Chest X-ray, AP view. Patient: 69 years old, sex M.
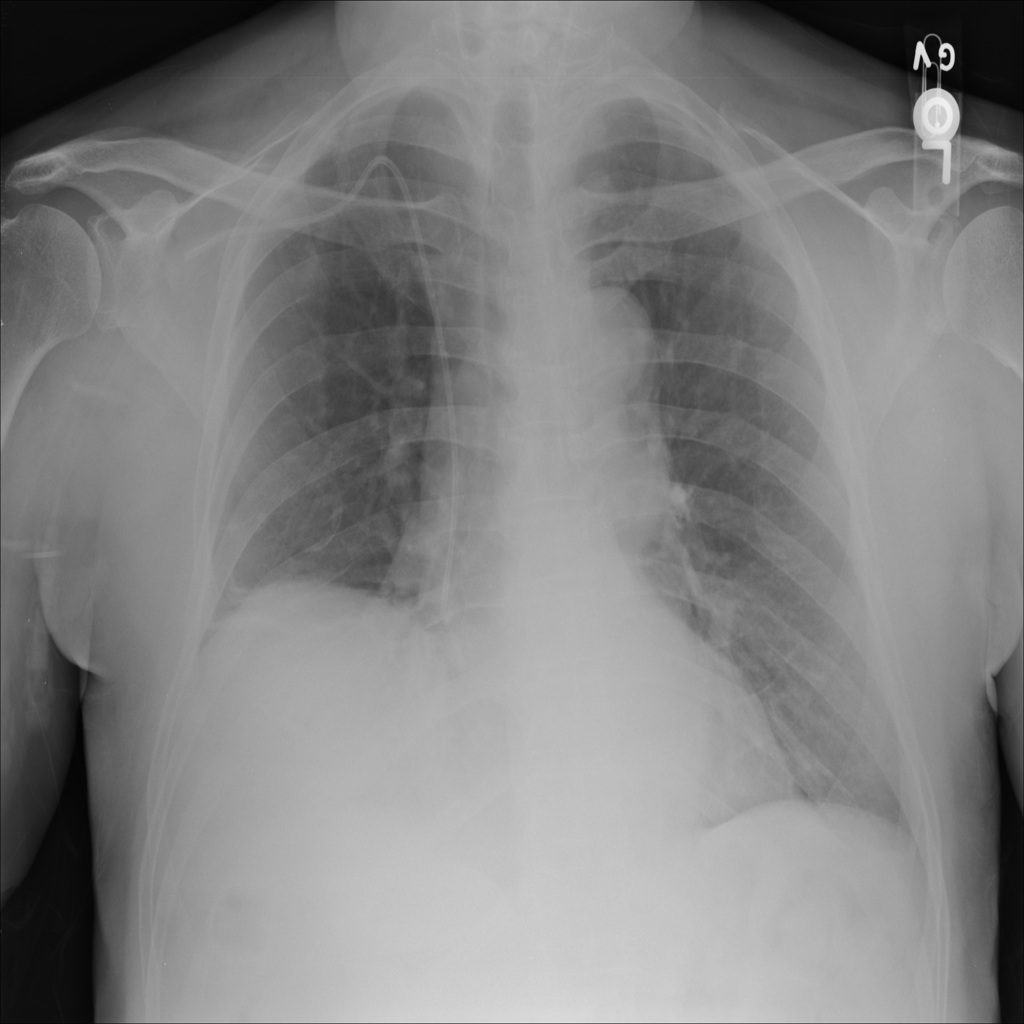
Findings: No Finding